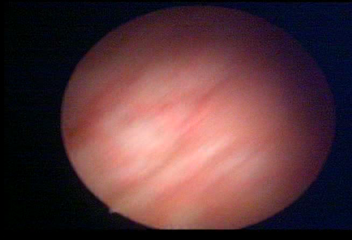
Modality: WLC
Class: Normal mucosa
Bladder cancer association: No